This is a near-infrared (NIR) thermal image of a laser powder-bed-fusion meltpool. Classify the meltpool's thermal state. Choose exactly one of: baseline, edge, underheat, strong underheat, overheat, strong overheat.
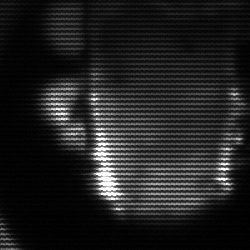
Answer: baseline